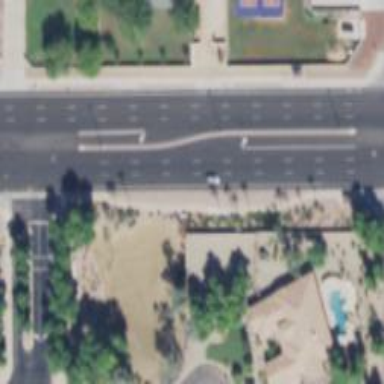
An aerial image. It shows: Secondary road with asphalt surface.